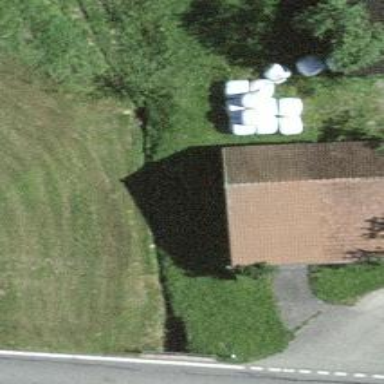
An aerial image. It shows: Barn.